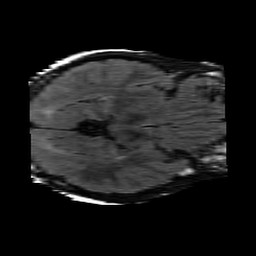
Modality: FLAIR
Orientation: axial
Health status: ill
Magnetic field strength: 3 T